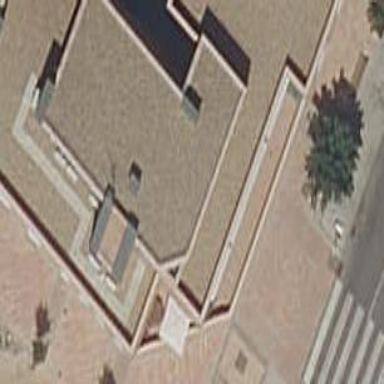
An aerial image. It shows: Part of building is shown in the image.